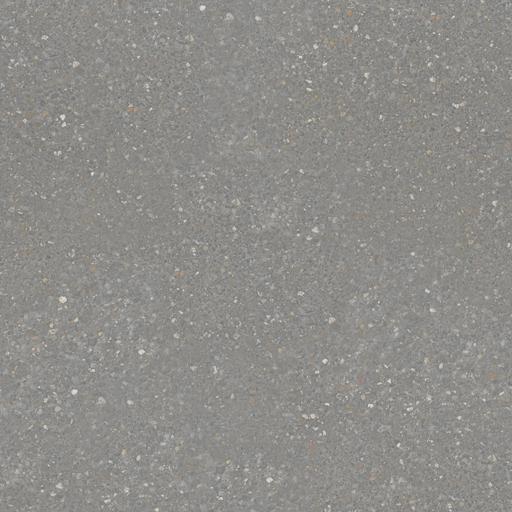
Tags: asphalt grey light rough street